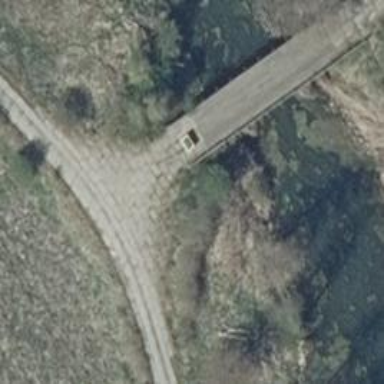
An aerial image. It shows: Track road going over bridge with grade1 tracktype.